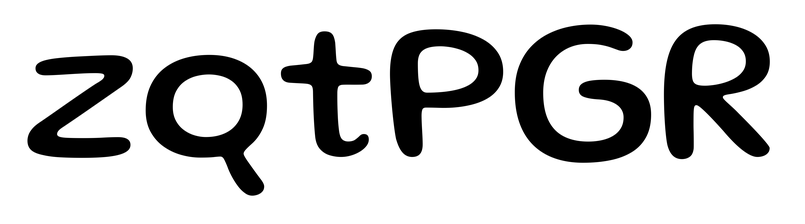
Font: Gluten_Regular